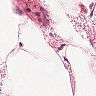
Metastatic tissue present: no